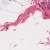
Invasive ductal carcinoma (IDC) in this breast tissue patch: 0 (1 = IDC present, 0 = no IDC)